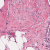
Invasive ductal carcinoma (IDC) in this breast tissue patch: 0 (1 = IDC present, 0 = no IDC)